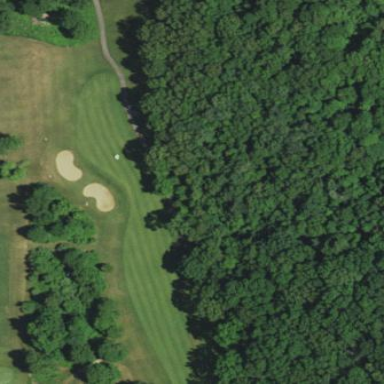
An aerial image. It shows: Grassy area designated as golf fairway.